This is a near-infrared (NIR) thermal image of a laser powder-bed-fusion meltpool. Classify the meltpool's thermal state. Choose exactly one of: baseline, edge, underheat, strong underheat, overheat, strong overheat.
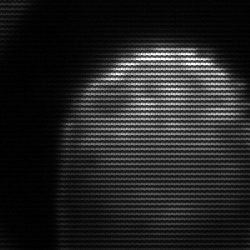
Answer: edge